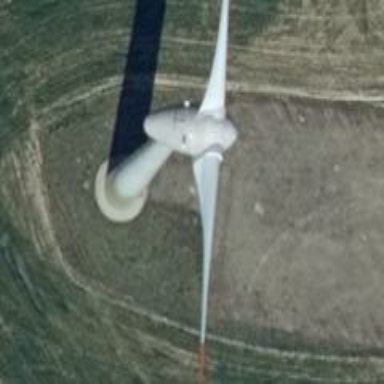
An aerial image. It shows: Wind power generator.